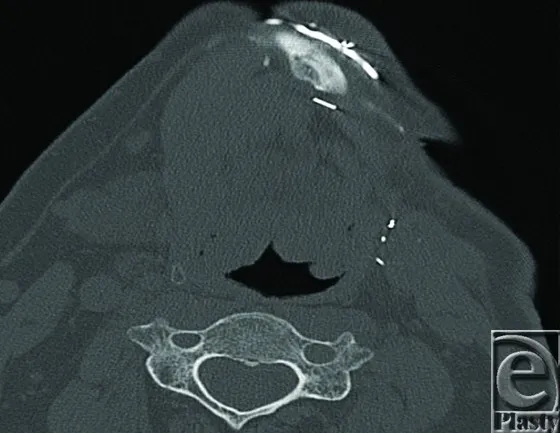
Computed tomographic scan showing problematic region of the plate.
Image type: radiology (ct)